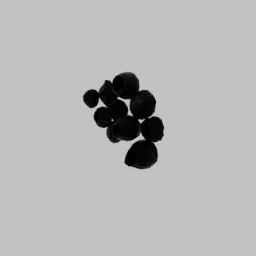
Label: animals